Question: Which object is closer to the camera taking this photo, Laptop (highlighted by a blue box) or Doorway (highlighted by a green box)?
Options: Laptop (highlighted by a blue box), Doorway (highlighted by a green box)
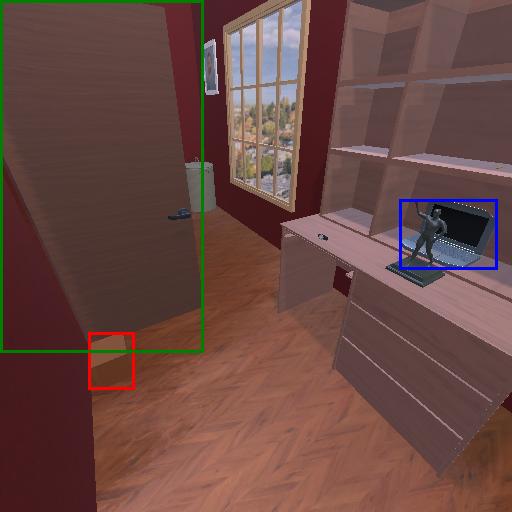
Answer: Laptop (highlighted by a blue box)